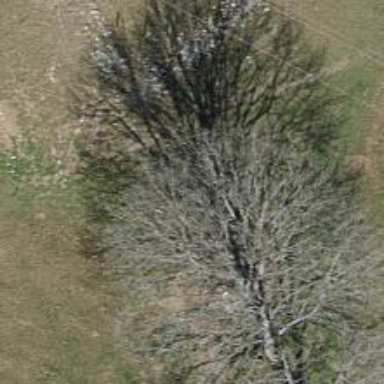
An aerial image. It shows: Row of trees in natural setting.